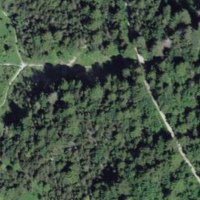
EUNIS habitat code: 43
Species observed at this site:
Astrantia major